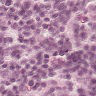
Metastatic tissue present: yes